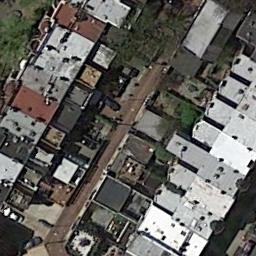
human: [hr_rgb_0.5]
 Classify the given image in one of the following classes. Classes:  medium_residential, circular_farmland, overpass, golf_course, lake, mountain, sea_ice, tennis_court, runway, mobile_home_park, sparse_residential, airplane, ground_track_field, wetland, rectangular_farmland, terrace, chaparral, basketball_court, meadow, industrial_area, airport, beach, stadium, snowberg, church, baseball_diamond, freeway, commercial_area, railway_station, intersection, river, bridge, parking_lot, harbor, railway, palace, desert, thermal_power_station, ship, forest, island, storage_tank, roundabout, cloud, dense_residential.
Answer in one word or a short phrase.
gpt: dense_residential